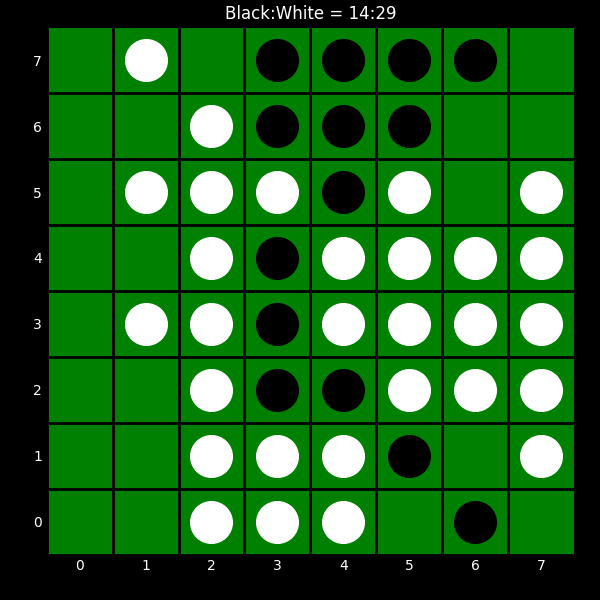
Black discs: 14
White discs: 29